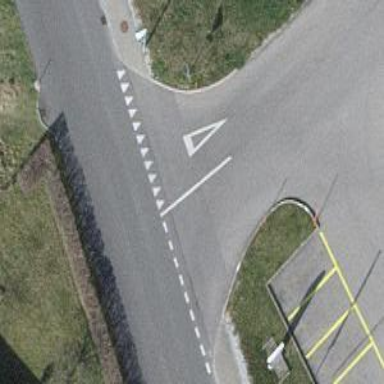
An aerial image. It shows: Asphalt parking aisle designated as service road.